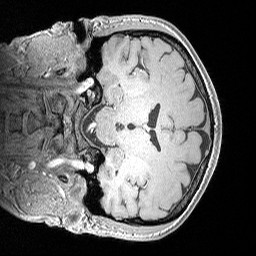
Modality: MP2RAGE
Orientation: coronal
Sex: male
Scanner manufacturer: siemens
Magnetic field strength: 3 T
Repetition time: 5 s
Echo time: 0.00292 s